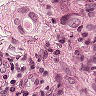
Metastatic tissue present: yes